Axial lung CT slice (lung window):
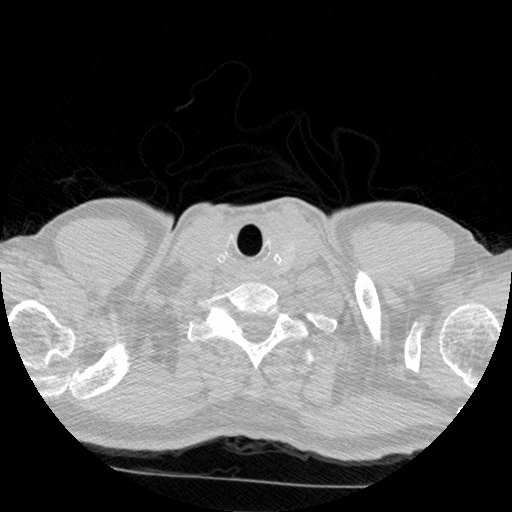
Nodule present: no